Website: apple
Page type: customer-info-address
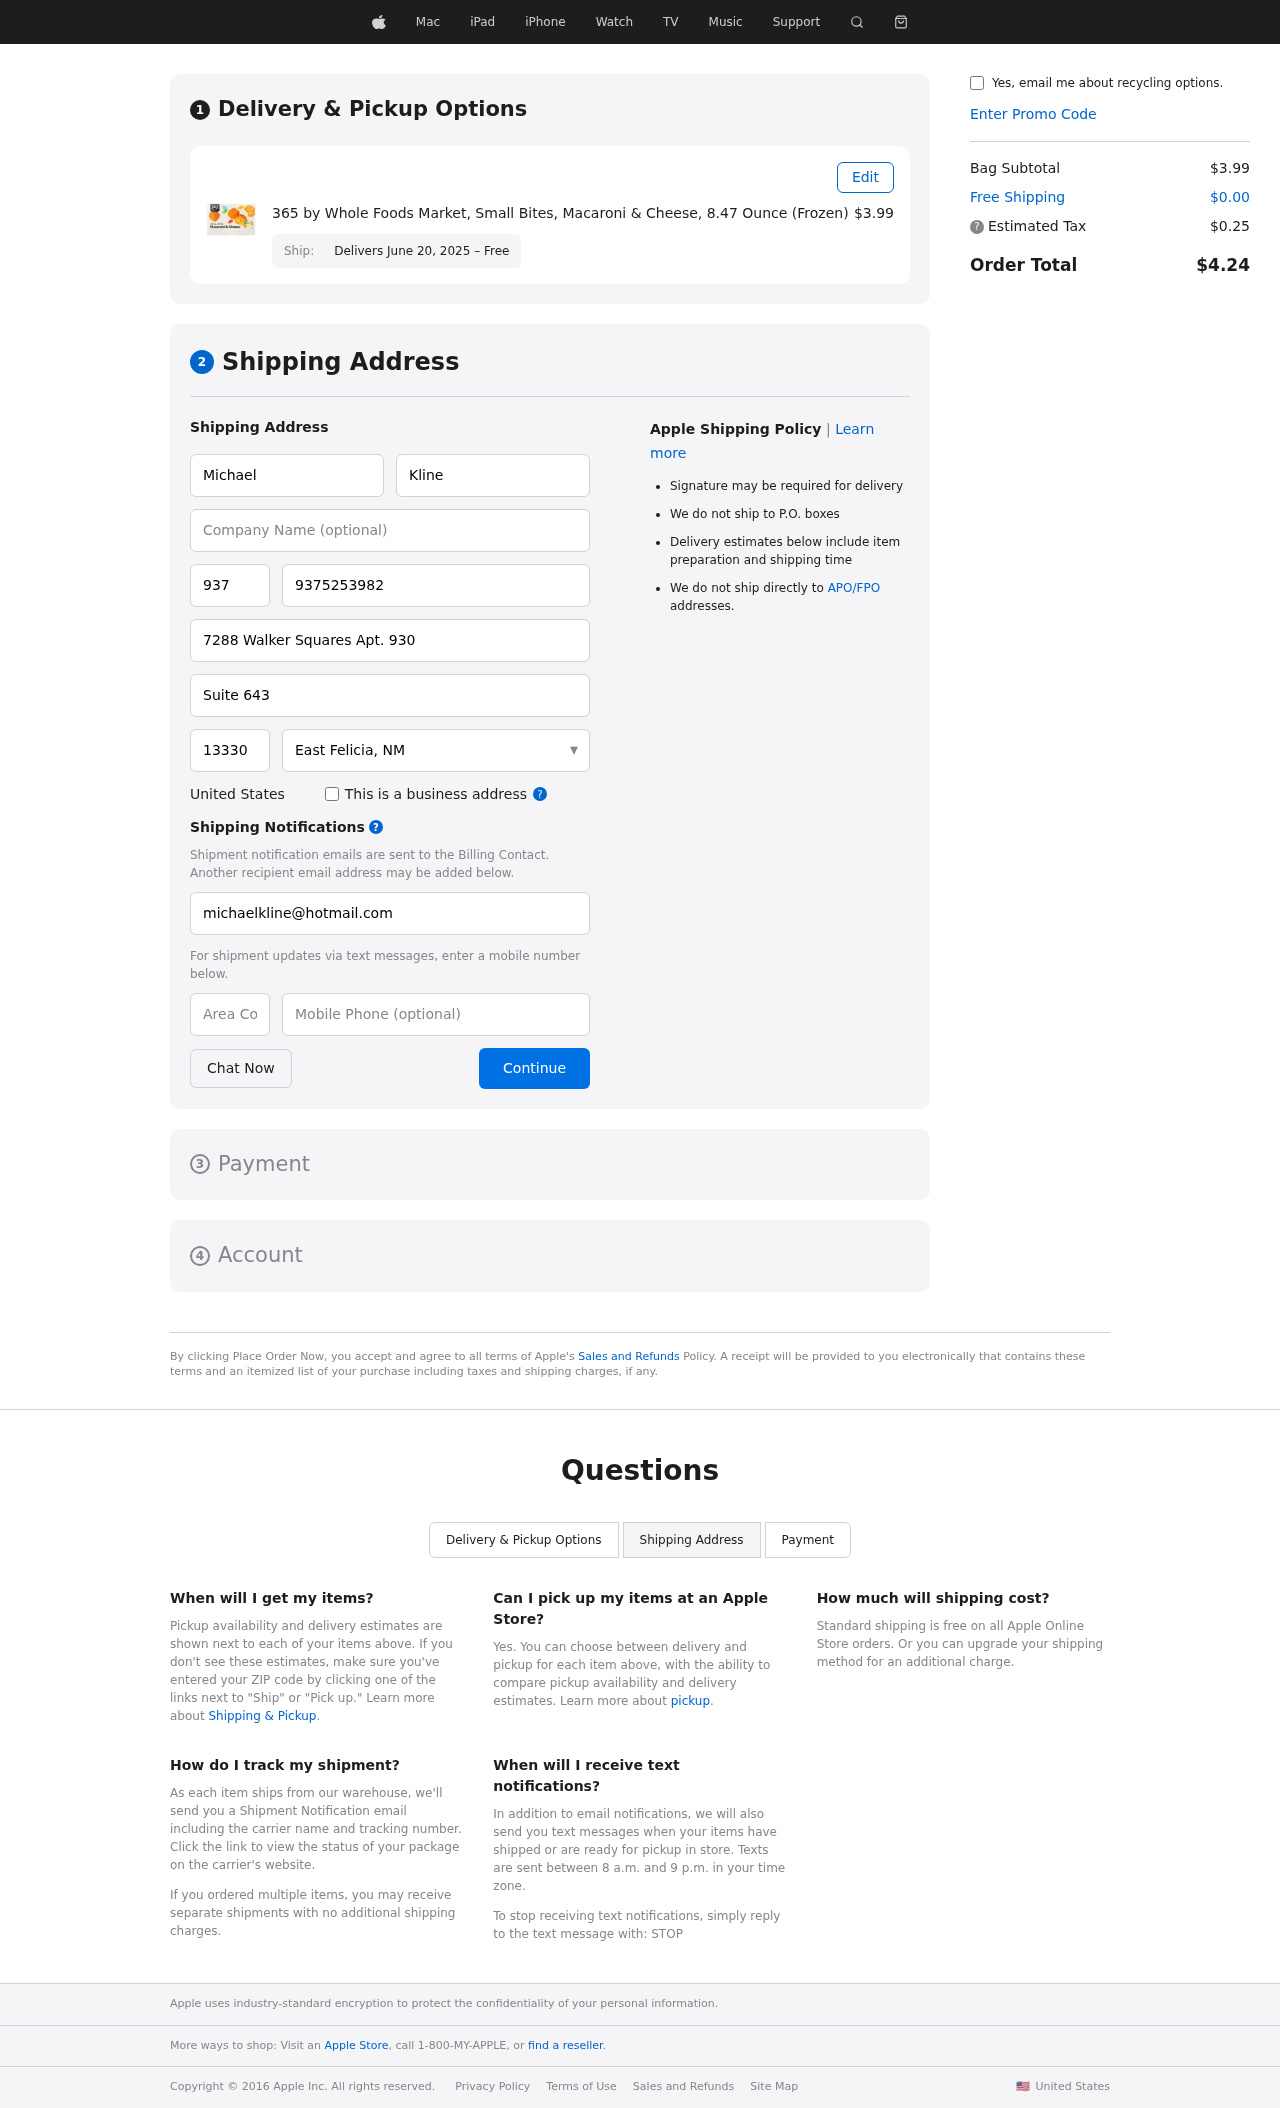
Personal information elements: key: PII_CITY_STATE
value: East Felicia, NM
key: PII_COUNTRY
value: United States
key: PII_EMAIL
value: michaelkline@hotmail.com
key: PII_FIRSTNAME
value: Michael
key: PII_LASTNAME
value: Kline
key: PII_PHONE
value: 9375253982
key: PII_PHONE_AREA
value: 937
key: PII_POSTCODE
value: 13330
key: PII_STREET
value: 7288 Walker Squares Apt. 930
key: PII_STREET2
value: Suite 643
Product elements: key: PRODUCT1_NAME
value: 365 by Whole Foods Market, Small Bites, Macaroni & Cheese, 8.47 Ounce (Frozen)
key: PRODUCT1_PRICE
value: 3.99
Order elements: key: ORDER_DELIVERY_DATE
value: Delivers June 20, 2025 – Free
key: ORDER_SUBTOTAL
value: $3.99
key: ORDER_SHIPPING_COST
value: $0.00
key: ORDER_TAX
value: $0.25
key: ORDER_TOTAL
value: $4.24